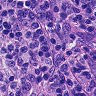
Metastatic tissue present: yes